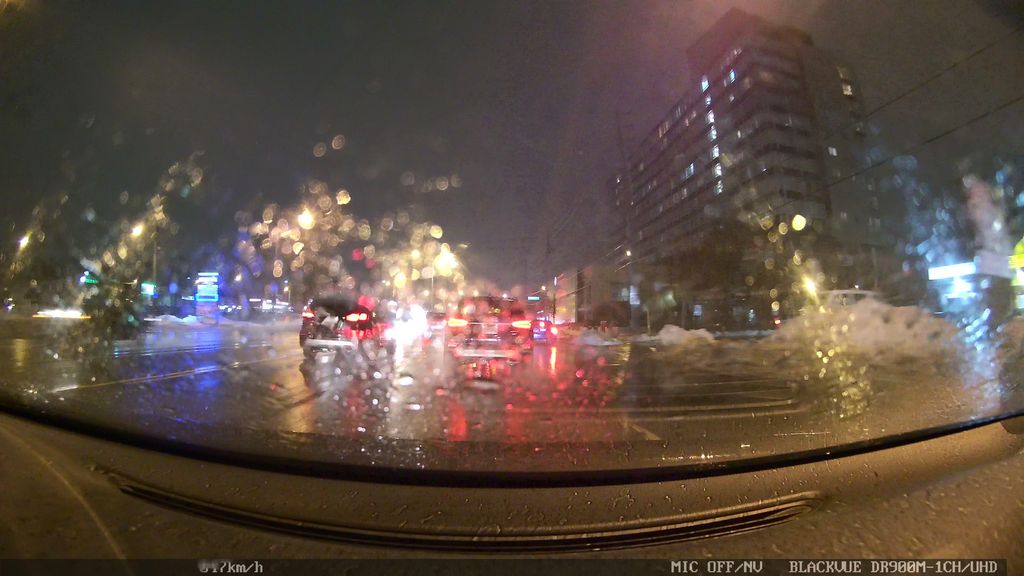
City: toronto